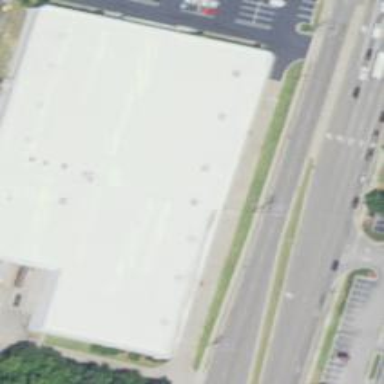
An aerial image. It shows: Commercial building with furniture shop.